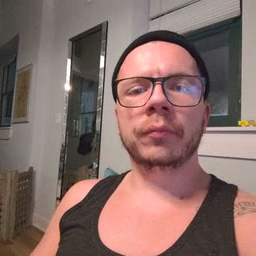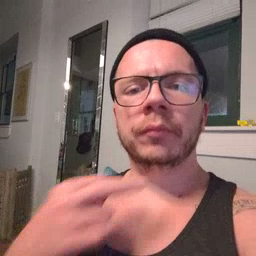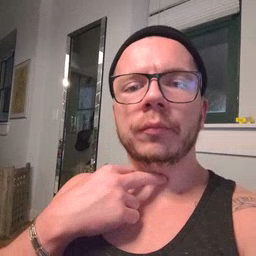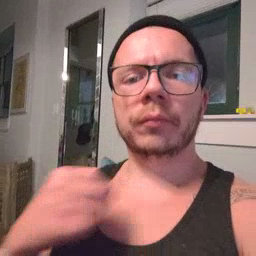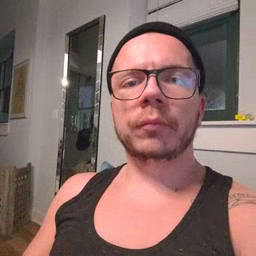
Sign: stuck